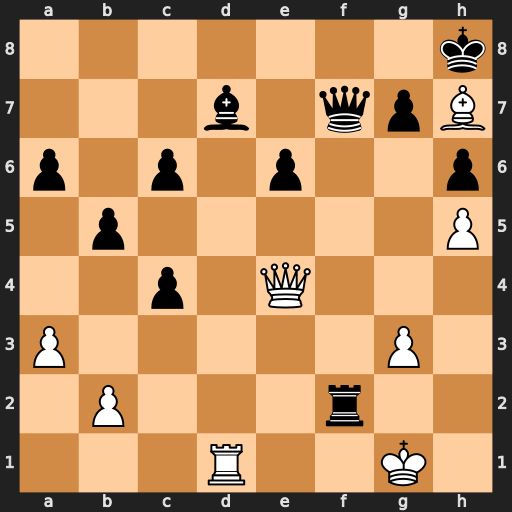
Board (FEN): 7k/3b1qpB/p1p1p2p/1p5P/2p1Q3/P5P1/1P3r2/3R2K1
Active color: w
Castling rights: -
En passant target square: -
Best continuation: Bg6 Qf3 Qxf3